【题型】解答题　【知识点】平面几何　【难度】medium
问题情景:如图, 在 $\triangle ABC$ 中, $AB = AC$, $AD \perp BC$ 于点 $D$, $BC = 10\text{cm}$, $AD = 8\text{cm}$, 点 $P$ 从点 $B$ 出发, 在线段 $BC$ 上以每秒 $3\text{cm}$ 的速度向点 $C$ 匀速运动, 与此同时, 垂直于 $AD$ 的直线 $m$ 从底边 $BC$ 出发, 以每秒 $2\text{cm}$ 的速度沿 $DA$ 方向匀速平移, 分别交 $AB$、$AC$、$AD$ 于 $E$、$F$、$H$, 当点 $P$ 到达点 $C$, 点 $P$ 与直线 $m$ 同时停止运动, 设运动时间为 $t$ 秒 ($t > 0$)。

(1)$AH = $ \_\_\_\_\_\_, $EF = $ \_\_\_\_\_\_(用含 $t$ 的式子表示)。

(2)在整个运动过程中, 所形成的 $\triangle PEF$ 的面积存在最大值, 当 $\triangle PEF$ 的面积最大时, 求线段 $BP$ 的长；

(3)是否存在某一时刻 $t$, 使 $\triangle PEF$ 为直角三角形？若存在, 请求出此时刻 $t$ 的值；若不存在, 请说明理由。
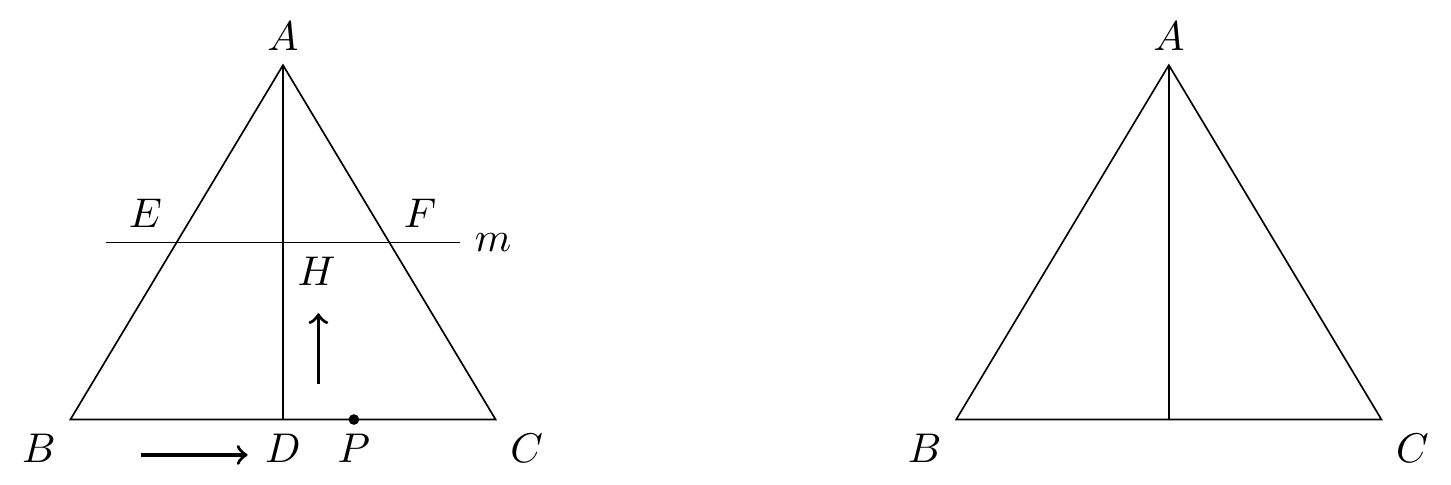
【解答】
解：(1)$\because DH = 2t \text{cm}$,

$\therefore AH = (8 - 2t)\text{cm}$；

$\because EF // BC$,

$\therefore \triangle AEF \sim \triangle ABC$,

$\therefore \frac{EF}{BC} = \frac{AH}{AD}$, 即 $\frac{EF}{10} = \frac{8 - 2t}{8}$,

解得：$EF = (10 - \frac{5}{2}t)\text{cm}$,

故答案为：$(8 - 2t)\text{cm}$；$(10 - \frac{5}{2}t)\text{cm}$；

(2)$\because EF = (10 - \frac{5}{2}t)\text{cm}$,

$\therefore S_{\triangle PEF} = \frac{1}{2} EF \cdot DH$

$= \frac{1}{2}(10 - \frac{5}{2}t) \cdot 2t$

$= -\frac{5}{2}t^2 + 10t$

$= -\frac{5}{2}(t - 2)^2 + 10(0 < t < \frac{10}{3})$,

$\therefore$ 当 $t = 2$ 秒时, $S_{\triangle PEF}$ 存在最大值, 最大值为 $10\text{cm}^2$, 此时 $BP = 3t = 6\text{cm}$。

(3)存在某一时刻 $t$, 使 $\triangle PEF$ 为直角三角形。理由如下：

\textcircled{1}若点 $E$ 为直角顶点, 如图 3.1 所示,

此时 $PE // AD$, $PE = DH = 2t \text{cm}$, $BP = 3t \text{cm}$。

$\because PE // AD$,

$\therefore \frac{PE}{AD} = \frac{BP}{BD}$, 即 $\frac{2t}{8} = \frac{3t}{5}$, 此比例式不成立, 故此种情形不存在；

\textcircled{2}若点 $F$ 为直角顶点, 如图 3.2 所示,

此时 $PF // AD$, $PF = DH = 2t \text{cm}$, $BP = 3t \text{cm}$, $CP = (10 - 3t)\text{cm}$。

$\because PF // AD$,

$\therefore \frac{PF}{AD} = \frac{CP}{CD}$, 即 $\frac{2t}{8} = \frac{10 - 3t}{5}$,

解得 $t = \frac{40}{17}$；

\textcircled{3}若点 $P$ 为直角顶点, 如图 3.3 所示。

过点 $E$ 作 $EM \perp BC$ 于点 $M$, 过点 $F$ 作 $FN \perp BC$ 于点 $N$, 则 $EM = FN = DH = 2t \text{cm}$,

$\because EM // FN // AD$,

$\therefore EM // AD$,

$\therefore \frac{EM}{AD} = \frac{BM}{BD}$, 即 $\frac{2t}{8} = \frac{BM}{5}$,

解得 $BM = \frac{5}{4}t \text{cm}$,

$\therefore PM = BP - BM = 3t - \frac{5}{4}t = \frac{7}{4}t \text{cm}$。

在 $Rt\triangle EMP$ 中, 由勾股定理得：$PE^2 = EM^2 + PM^2 = (2t)^2 + (\frac{7}{4}t)^2 = \frac{113}{16}t^2$。

$\because FN // AD$,

$\therefore \frac{FN}{AD} = \frac{CN}{CD}$, 即 $\frac{2t}{8} = \frac{CN}{5}$,

解得 $CN = \frac{5}{4}t \text{cm}$,

$\therefore PN = BC - BP - CN = 10 - 3t - \frac{5}{4}t = 10 - \frac{17}{4}t \text{cm}$。

在 $Rt\triangle FNP$ 中, 由勾股定理得：$PF^2 = FN^2 + PN^2 = (2t)^2 + (10 - \frac{17}{4}t)^2 = \frac{353}{16}t^2 - 85t + 100$。

在 $Rt\triangle PEF$ 中, 由勾股定理得：$EF^2 = PE^2 + PF^2$,

即：$(10 - \frac{5}{2}t)^2 = (\frac{113}{16}t^2) + (\frac{353}{16}t^2 - 85t + 100)$,

化简得：$\frac{183}{8}t^2 - 35t = 0$,

解得：$t = \frac{280}{183}$ 或 $t = 0$(舍去),

$\therefore t = \frac{280}{183}$。

综上所述, 当 $t = \frac{40}{17}$ 秒 或 $t = \frac{280}{183}$ 秒时, $\triangle PEF$ 为直角三角形。
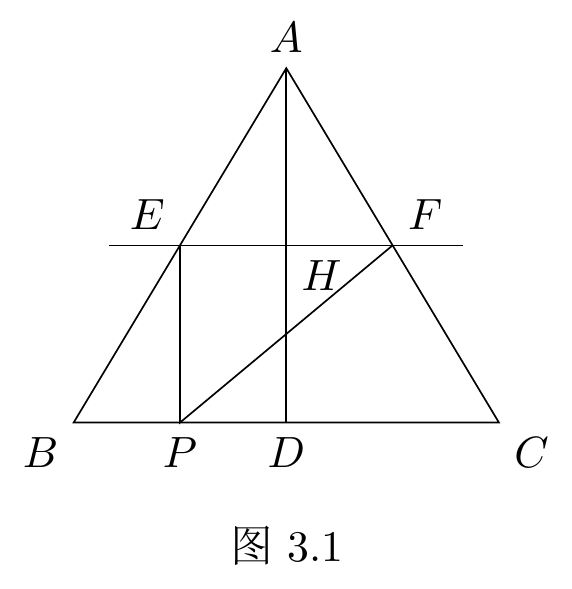
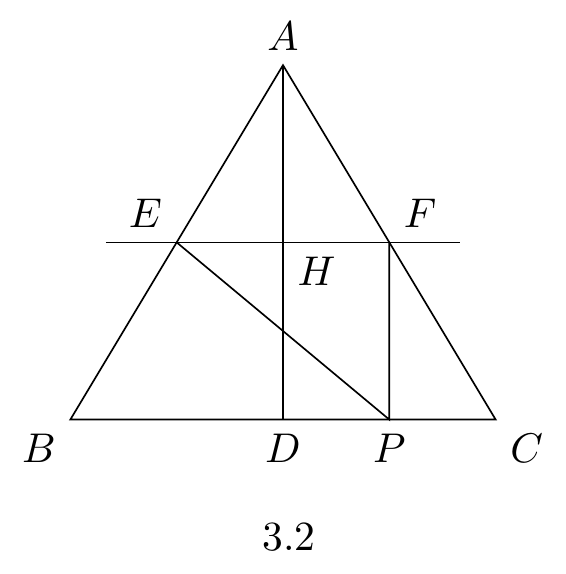
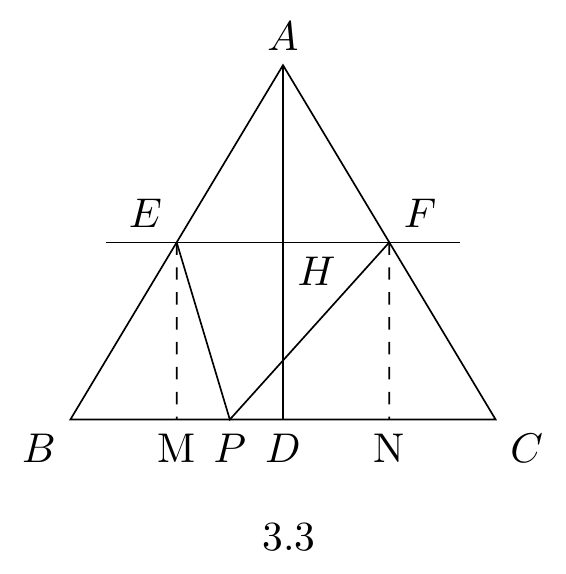